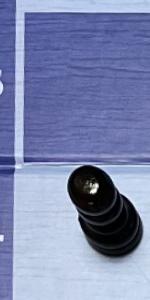
Label: Pawn_Black